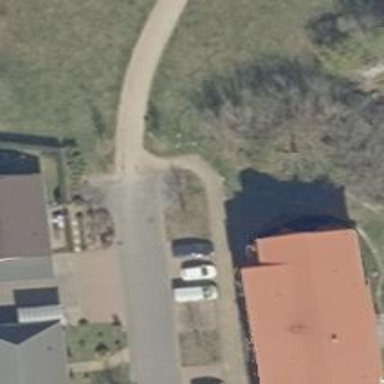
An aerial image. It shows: Sidewalk.